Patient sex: F
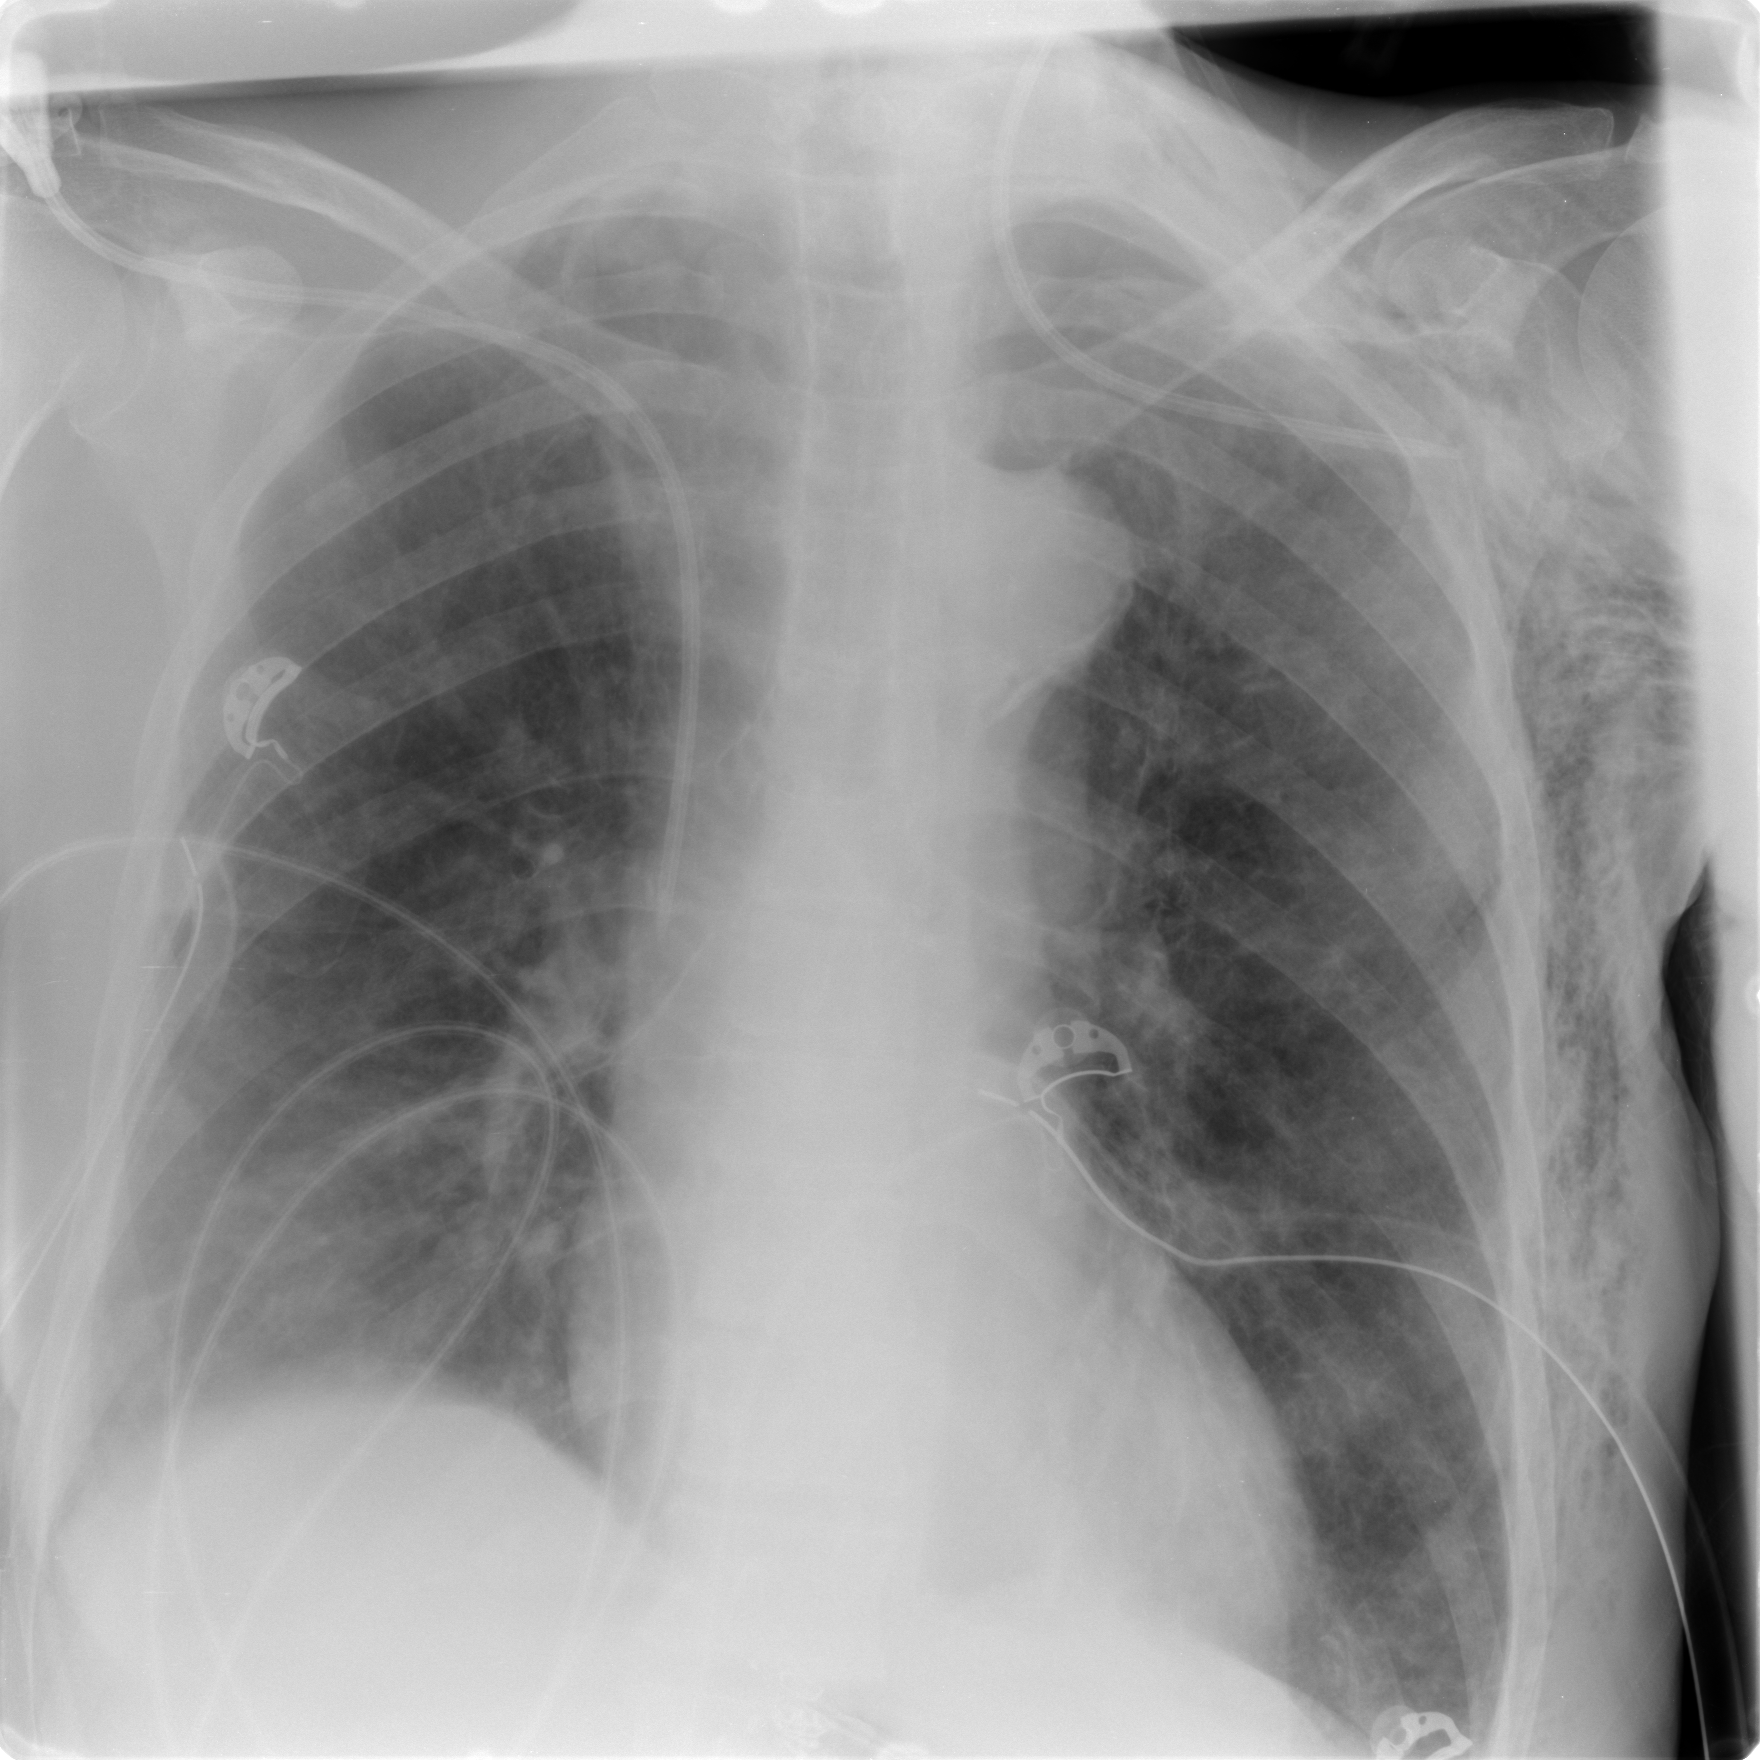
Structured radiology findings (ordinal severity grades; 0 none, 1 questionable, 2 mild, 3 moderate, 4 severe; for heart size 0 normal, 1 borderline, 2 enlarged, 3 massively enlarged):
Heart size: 0
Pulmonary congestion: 0
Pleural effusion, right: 2
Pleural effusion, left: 0
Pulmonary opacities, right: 2
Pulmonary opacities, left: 0
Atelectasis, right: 2
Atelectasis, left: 0